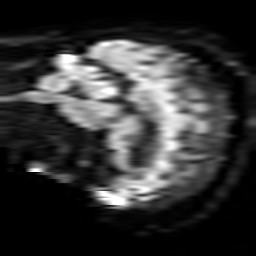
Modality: TRACE
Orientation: sagittal
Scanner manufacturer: philips
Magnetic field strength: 3 T
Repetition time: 4.303 s
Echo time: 0.06042 s